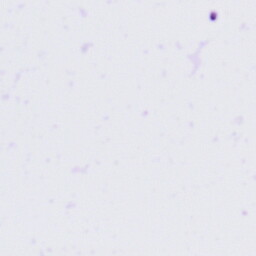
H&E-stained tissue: Tonsil